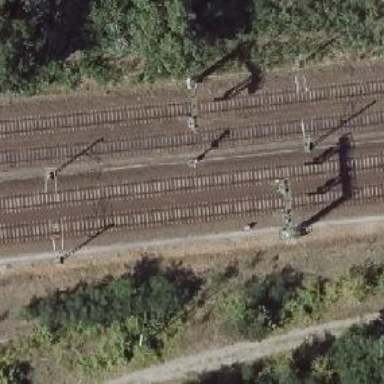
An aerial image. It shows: Railway signal.